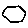
Label: hexagon